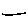
Label: line